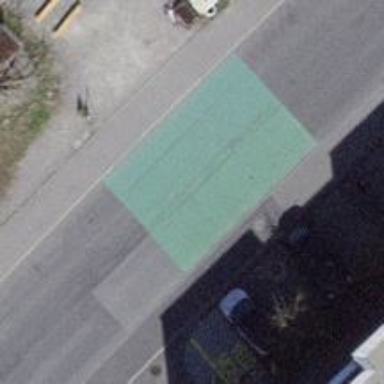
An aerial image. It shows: Marked road crossing with surface markings.